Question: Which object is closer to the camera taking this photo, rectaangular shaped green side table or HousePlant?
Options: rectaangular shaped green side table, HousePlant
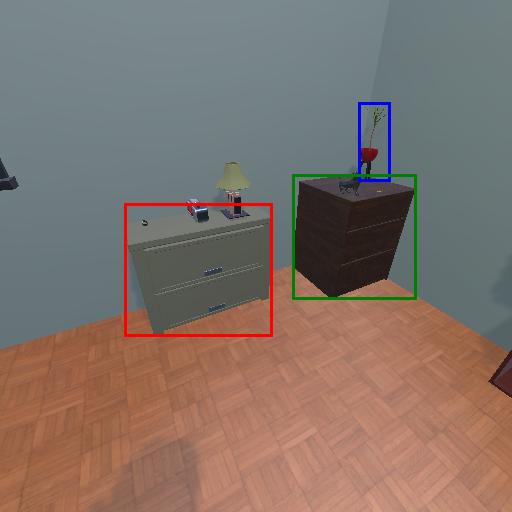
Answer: rectaangular shaped green side table